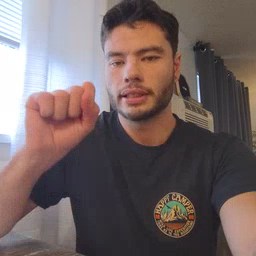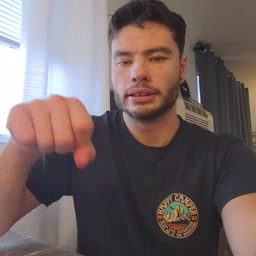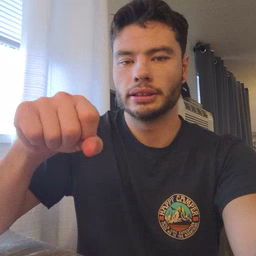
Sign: yes